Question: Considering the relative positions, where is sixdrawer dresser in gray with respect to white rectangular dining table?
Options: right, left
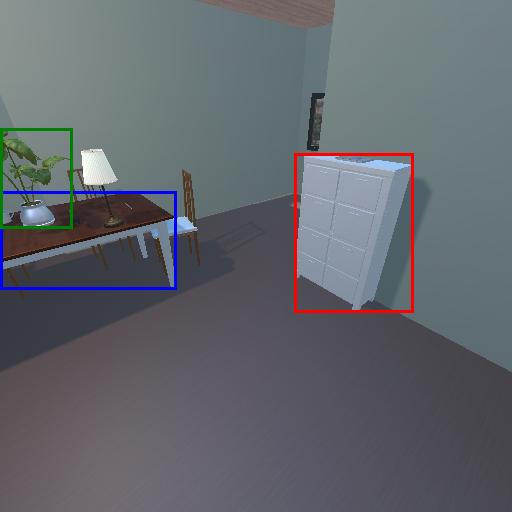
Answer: right